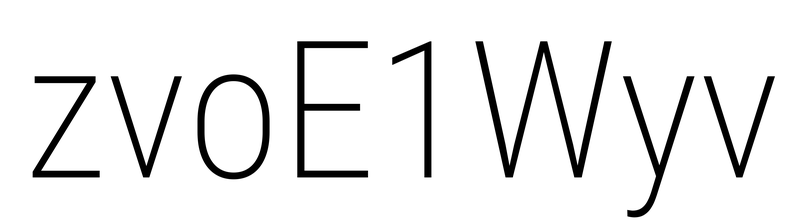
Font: Roboto_Condensed_ExtraLight